【题型】解答题　【知识点】平面几何　【难度】easy
(2024·海南·中考真题) 木兰灯塔是亚洲最高、世界第二高的航标灯塔，位于海南岛的最北端，是海南岛东北部最重要的航标。某天，一艘渔船自西向东（沿$AC$方向）以每小时10海里的速度在琼州海峡航行，如图所示。

航行记录一：上午8时，渔船到达木兰灯塔$P$北偏西$60^\circ$方向上的$A$处。
记录二：上午8时30分，渔船到达木兰灯塔$P$北偏西$45^\circ$方向上的$B$处。
记录三：根据气象观测，当天凌晨4时到上午9时，受天文大潮和天气影响，琼州海峡$C$点周围5海里内，会出现异常海况，点$C$位于木兰灯塔$P$北偏东$15^\circ$方向。

请你根据以上信息解决下列问题：

(1) 填空：$\angle PAB = \_\_\_\_^\circ$，$\angle APC = \_\_\_\_^\circ$，$AB = \_\_\_\_$海里；
(2) 若该渔船不改变航线与速度，是否会进入“海况异常”区，请计算说明。
（参考数据：$\sqrt{2} \approx 1.41$，$\sqrt{3} \approx 1.73$，$\sqrt{6} \approx 2.45$）
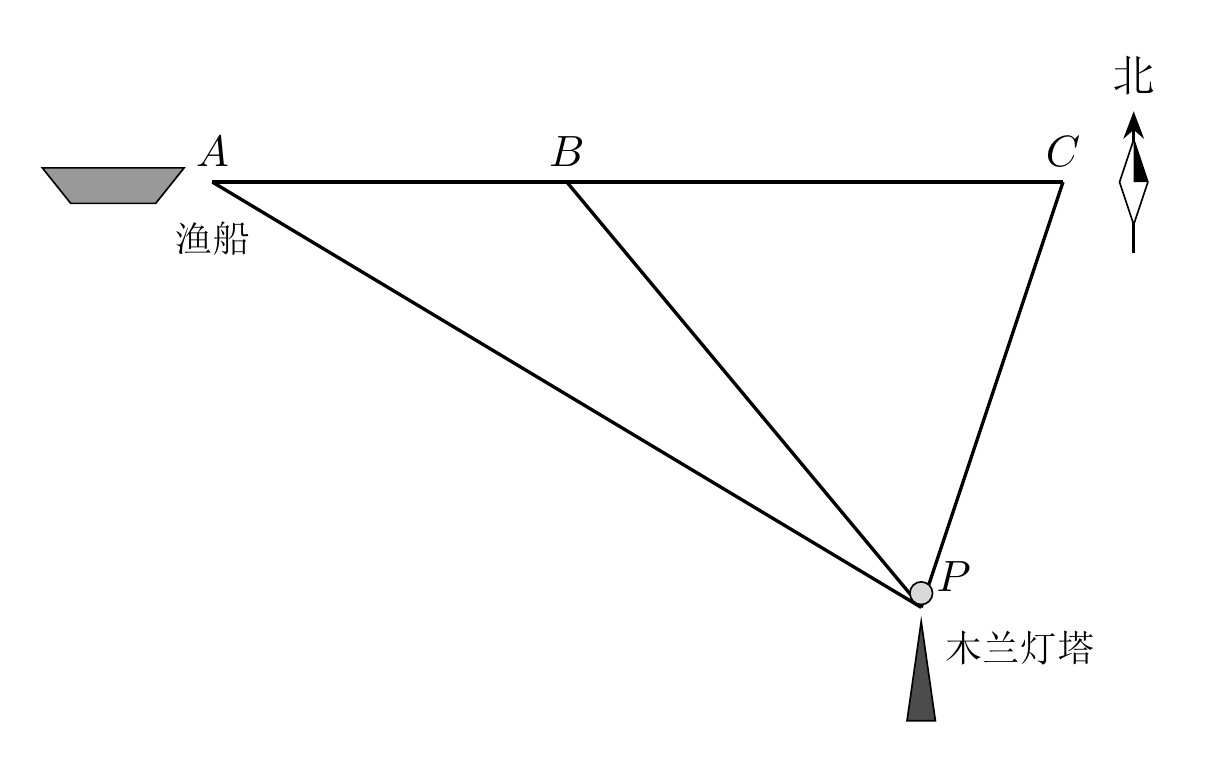
【解答】
【答案】(1)$30$；$75$；$5$
(2)该渔船不改变航线与速度，会进入“海况异常”区

【分析】本题主要考查了方位角的计算，解直角三角形的实际应用，三角形内角和定理：
（1）根据方位角的描述和三角形内角和定理可求出两个角的度数，根据路程等于速度乘以时间可以计算出对应线段的长度；
（2）设$PD = x$海里，先解$\text{Rt} \triangle PDB$得到$BD = x$，再解$\text{Rt} \triangle APD$得到$AD = \frac{PD}{\tan A} = \sqrt{3}x$海里，$AP = \frac{PD}{\sin A} = 2x$海里，据此可得$x + 5 = \sqrt{3}x$，解得$AP = 2x = (5\sqrt{3} + 5)$海里；证明$\angle C = \angle APC$，则$AC = AP = (5\sqrt{3} + 5)$海里；再求出上午9时时船与$C$点的距离即可得到结论。

【详解】(1) 解：如图所示，过点$P$作$PD \perp AC$于$D$，
由题意得，$\angle APD = 60^\circ$，$\angle BPD = 45^\circ$，$\angle CPD = 15^\circ$，
$\therefore \angle PAB = 90^\circ - \angle APD = 30^\circ$，$\angle APC = \angle APD + \angle CPD = 75^\circ$；
$\because$ 一艘渔船自西向东（沿$AC$方向）以每小时10海里的速度在琼州海峡航行，上午8时从$A$出发到上午8时30分到达$B$，
$\therefore AB = 10 \times 0.5 = 5$海里。

(2) 解：设$PD = x$海里，
在$\text{Rt} \triangle PDB$中，$BD = PD \cdot \tan \angle DPB = x$海里，
在$\text{Rt} \triangle APD$中，$AD = \frac{PD}{\tan A} = \sqrt{3}x$海里，$AP = \frac{PD}{\sin A} = 2x$海里，
$\because AD = AB + BD$，
$\therefore x + 5 = \sqrt{3}x$，
解得$x = \frac{5}{\sqrt{3}-1} = \frac{5\sqrt{3}+5}{2}$，
$\therefore AP = 2x = (5\sqrt{3} + 5)$海里，
$\because \angle C = 180^\circ - \angle A - \angle APC = 75^\circ$，
$\therefore \angle C = \angle APC$，
$\therefore AC = AP = (5\sqrt{3} + 5)$海里；
上午9时，船距离$A$的距离为$10 \times 1 = 10$海里，
$\because 5\sqrt{3} + 5 - 10 = 5\sqrt{3} - 5 \approx 5 \times 1.73 - 5 = 3.65 < 5$，
$\therefore$ 该渔船不改变航线与速度，会进入“海况异常”区。
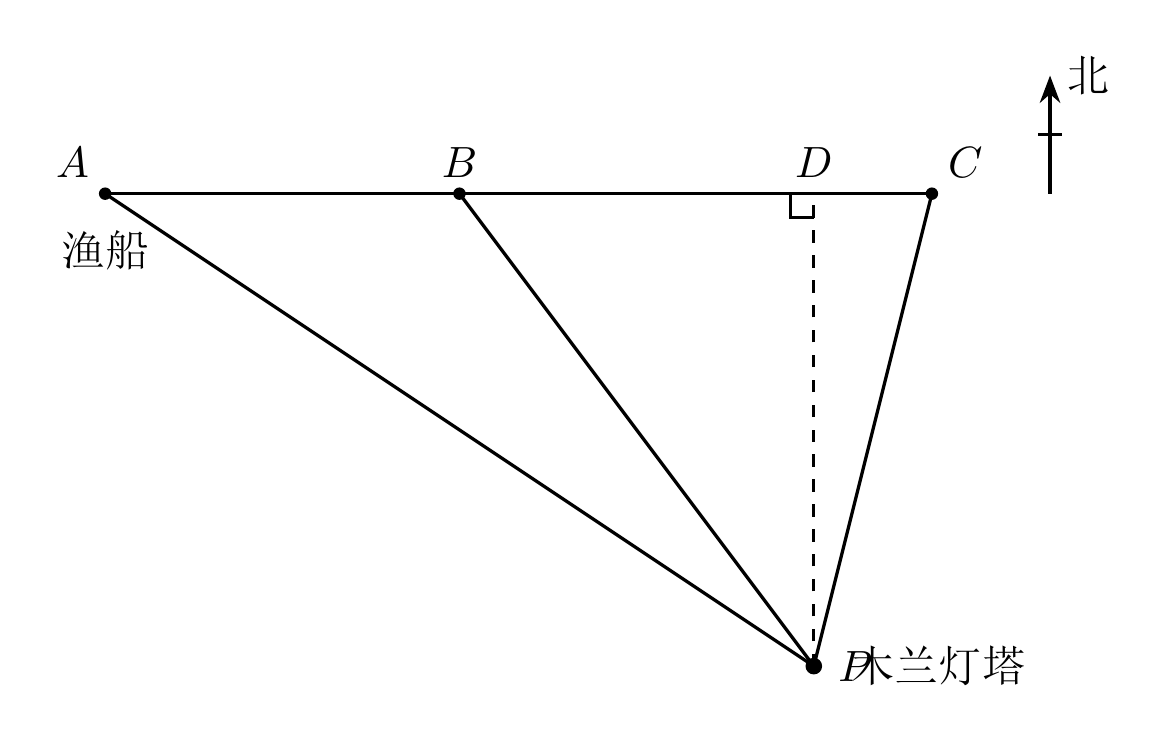